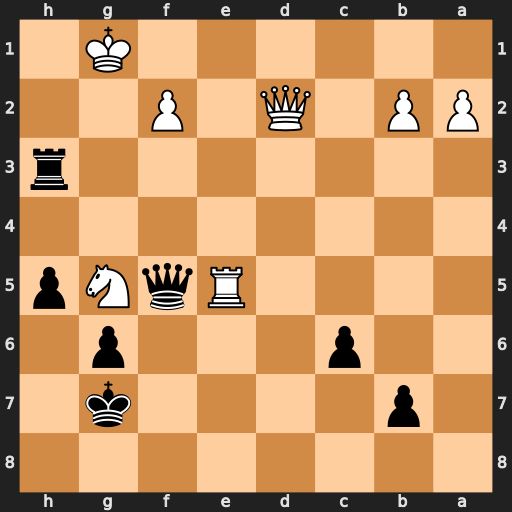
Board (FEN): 8/1p4k1/2p3p1/4RqNp/8/7r/PP1Q1P2/6K1
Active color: b
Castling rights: -
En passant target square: -
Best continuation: Qg4+ Kf1 Rh1#